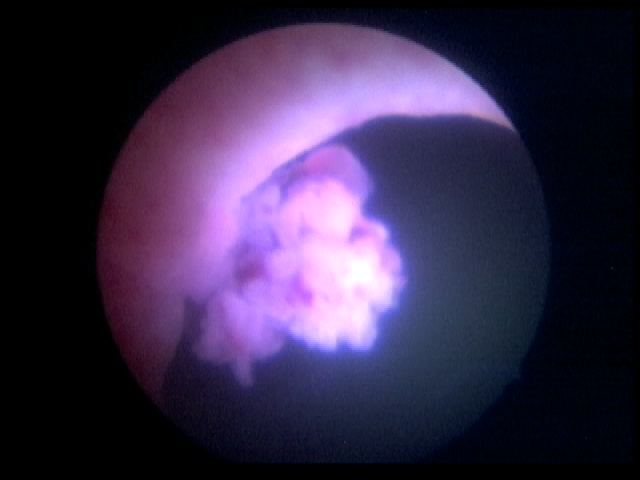
Modality: BLC
Class: Malignant
Subclass: LowGradePapillary
Lesion: L1
Stage: Ta
Morphology: Papillary
Bladder cancer association: Yes